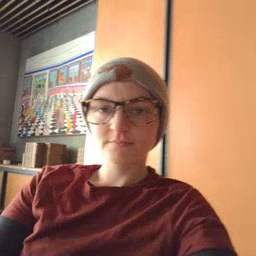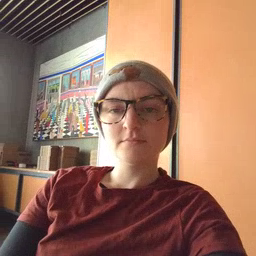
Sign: orange